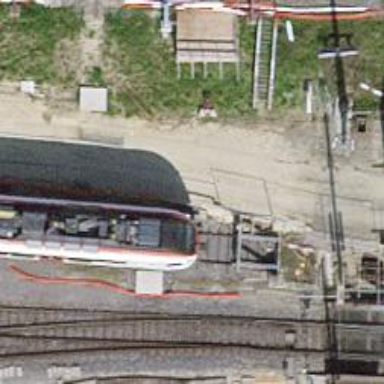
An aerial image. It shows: Railway buffer stop.